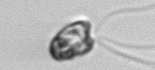
Label: flagellate_morphotype1